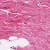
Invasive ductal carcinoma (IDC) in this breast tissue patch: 0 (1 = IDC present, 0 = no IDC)